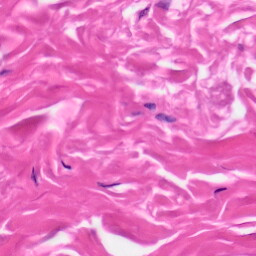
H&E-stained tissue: Skin